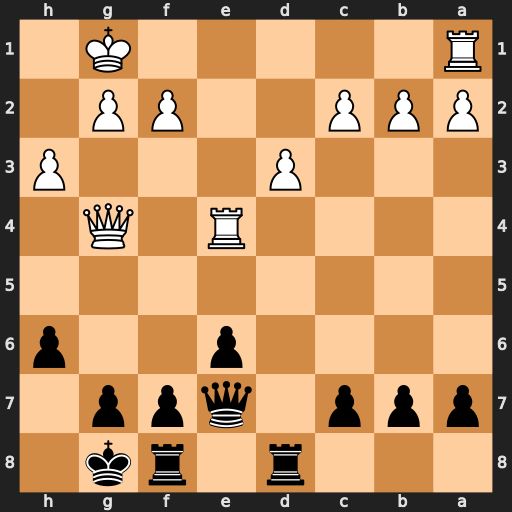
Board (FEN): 3r1rk1/ppp1qpp1/4p2p/8/4R1Q1/3P3P/PPP2PP1/R5K1
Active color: b
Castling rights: -
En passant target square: -
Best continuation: f5 Qh4 g5 Qxh6 fxe4